Question: I have this:

Here's the code
'''
<div class="col-xs-8 col-xs-offset-2">
<form role="form">
<div class="input-group">
<input type="text" class="form-control">
<div class="input-group-btn">
<button type="button" class="btn btn-default dropdown-toggle" data-toggle="dropdown">
<span class="caret"></span>
</button>
<ul id="color-dropdown-menu" class="dropdown-menu dropdown-menu-right" role="menu">
<li class="input"><a href="#">black</a></li>
<li class="input"><a href="#">white</a></li>
<li class="input"><a href="#">red</a></li>
<li class="input"><a href="#">blue</a></li>
<li class="input"><a href="#">yellow</a></li>
</ul>
</div>
</div>
</form>
</div>
'''
Fiddle: <URL>
How do I make the dropdown list as wide as the input field + button?
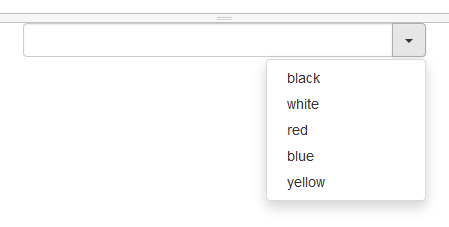
Answer: Try setting:
'''
.input-group-btn {
position: static;
}
.dropdown-menu {
width: 100%;
}
'''
check the <URL>